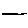
Label: line